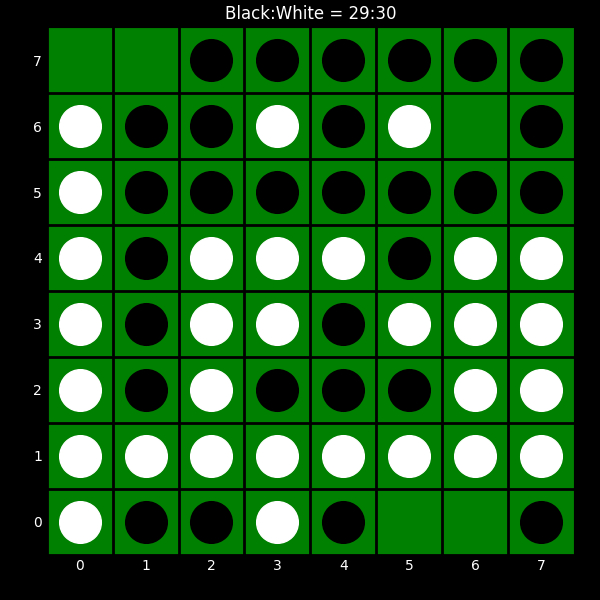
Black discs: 29
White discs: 30